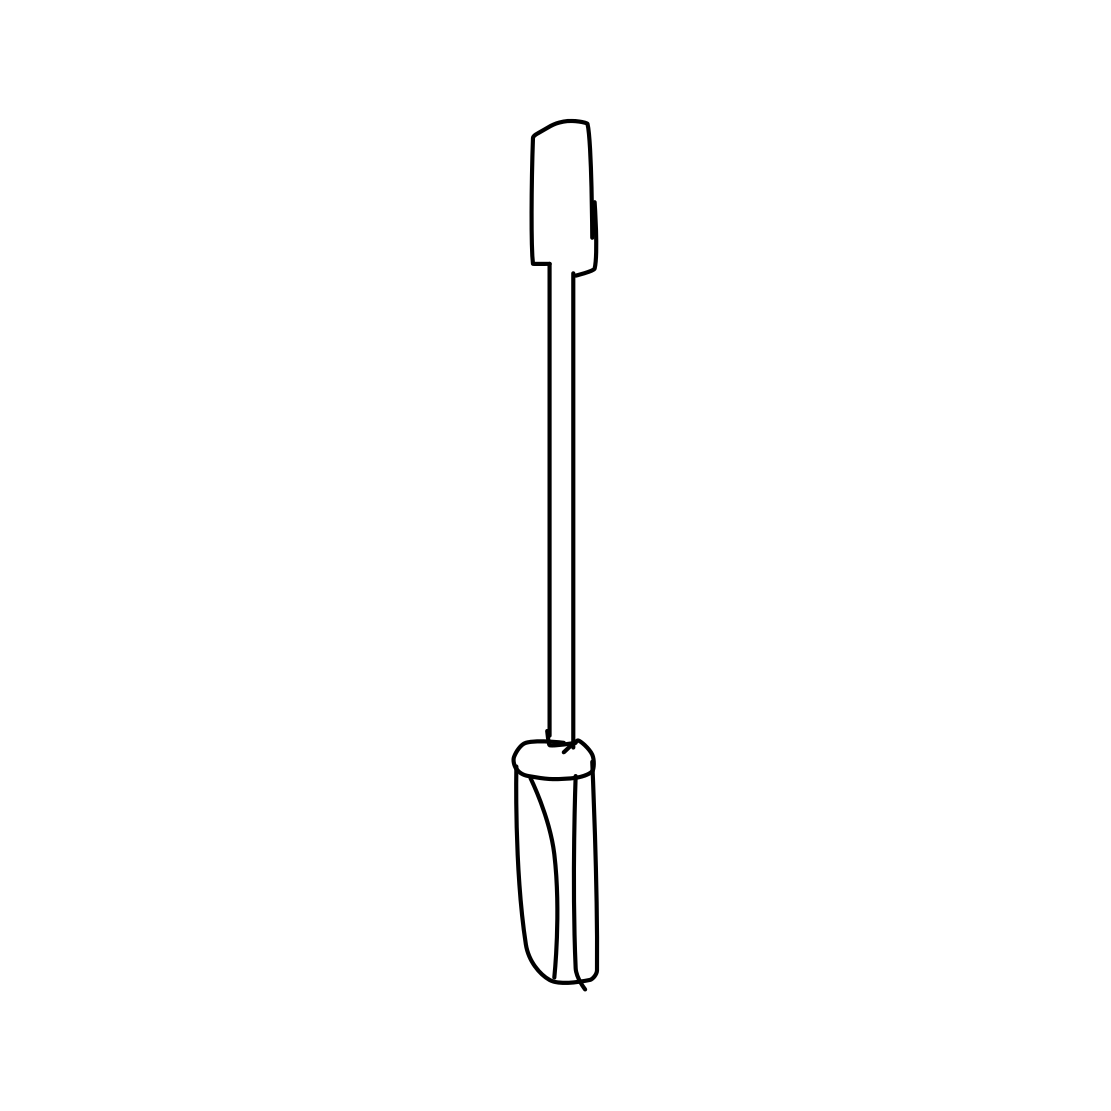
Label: screwdriver